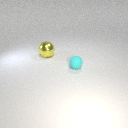
large yellow metal sphere behind small cyan rubber sphere